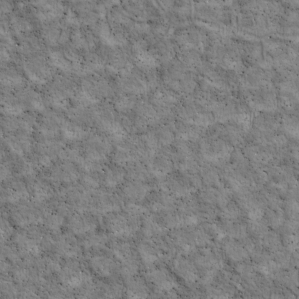
Label: non_frost